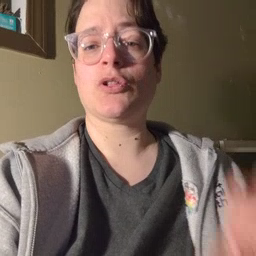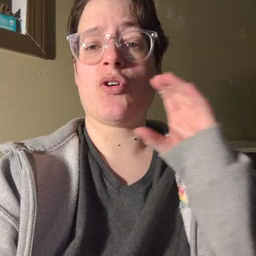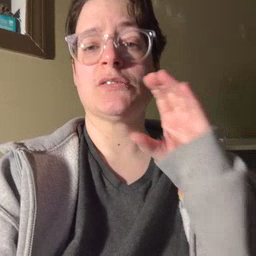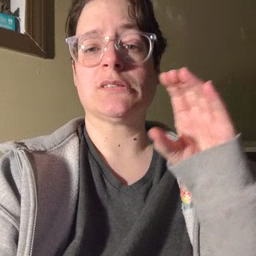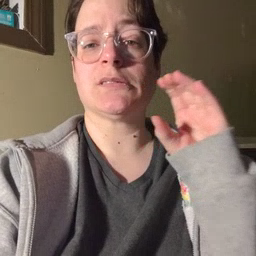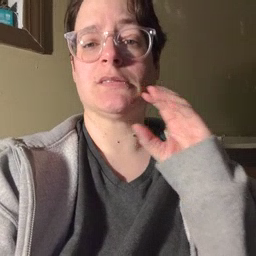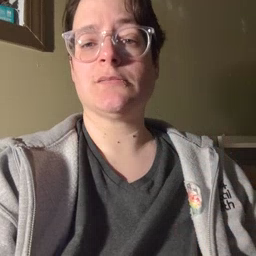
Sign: chocolate